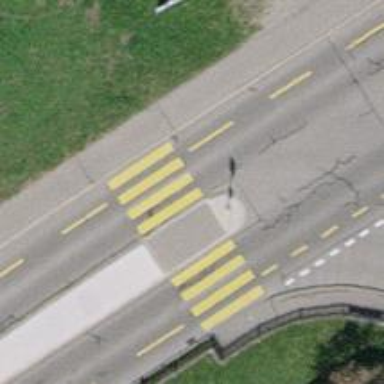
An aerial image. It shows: Marked road crossing with pedestrian island.